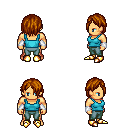
a pixel art fantasy rpg character, male body template, human, tanned skin, teal pirate shirt, teal pants, brunette bangs hairstyle, white cloth bracers, gold boots, four views (front, back, left, right), 2x2 character sprite sheet, small pixel art, hard edges, no anti-aliasing